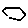
Label: hexagon